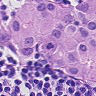
Metastatic tissue present: yes